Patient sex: M
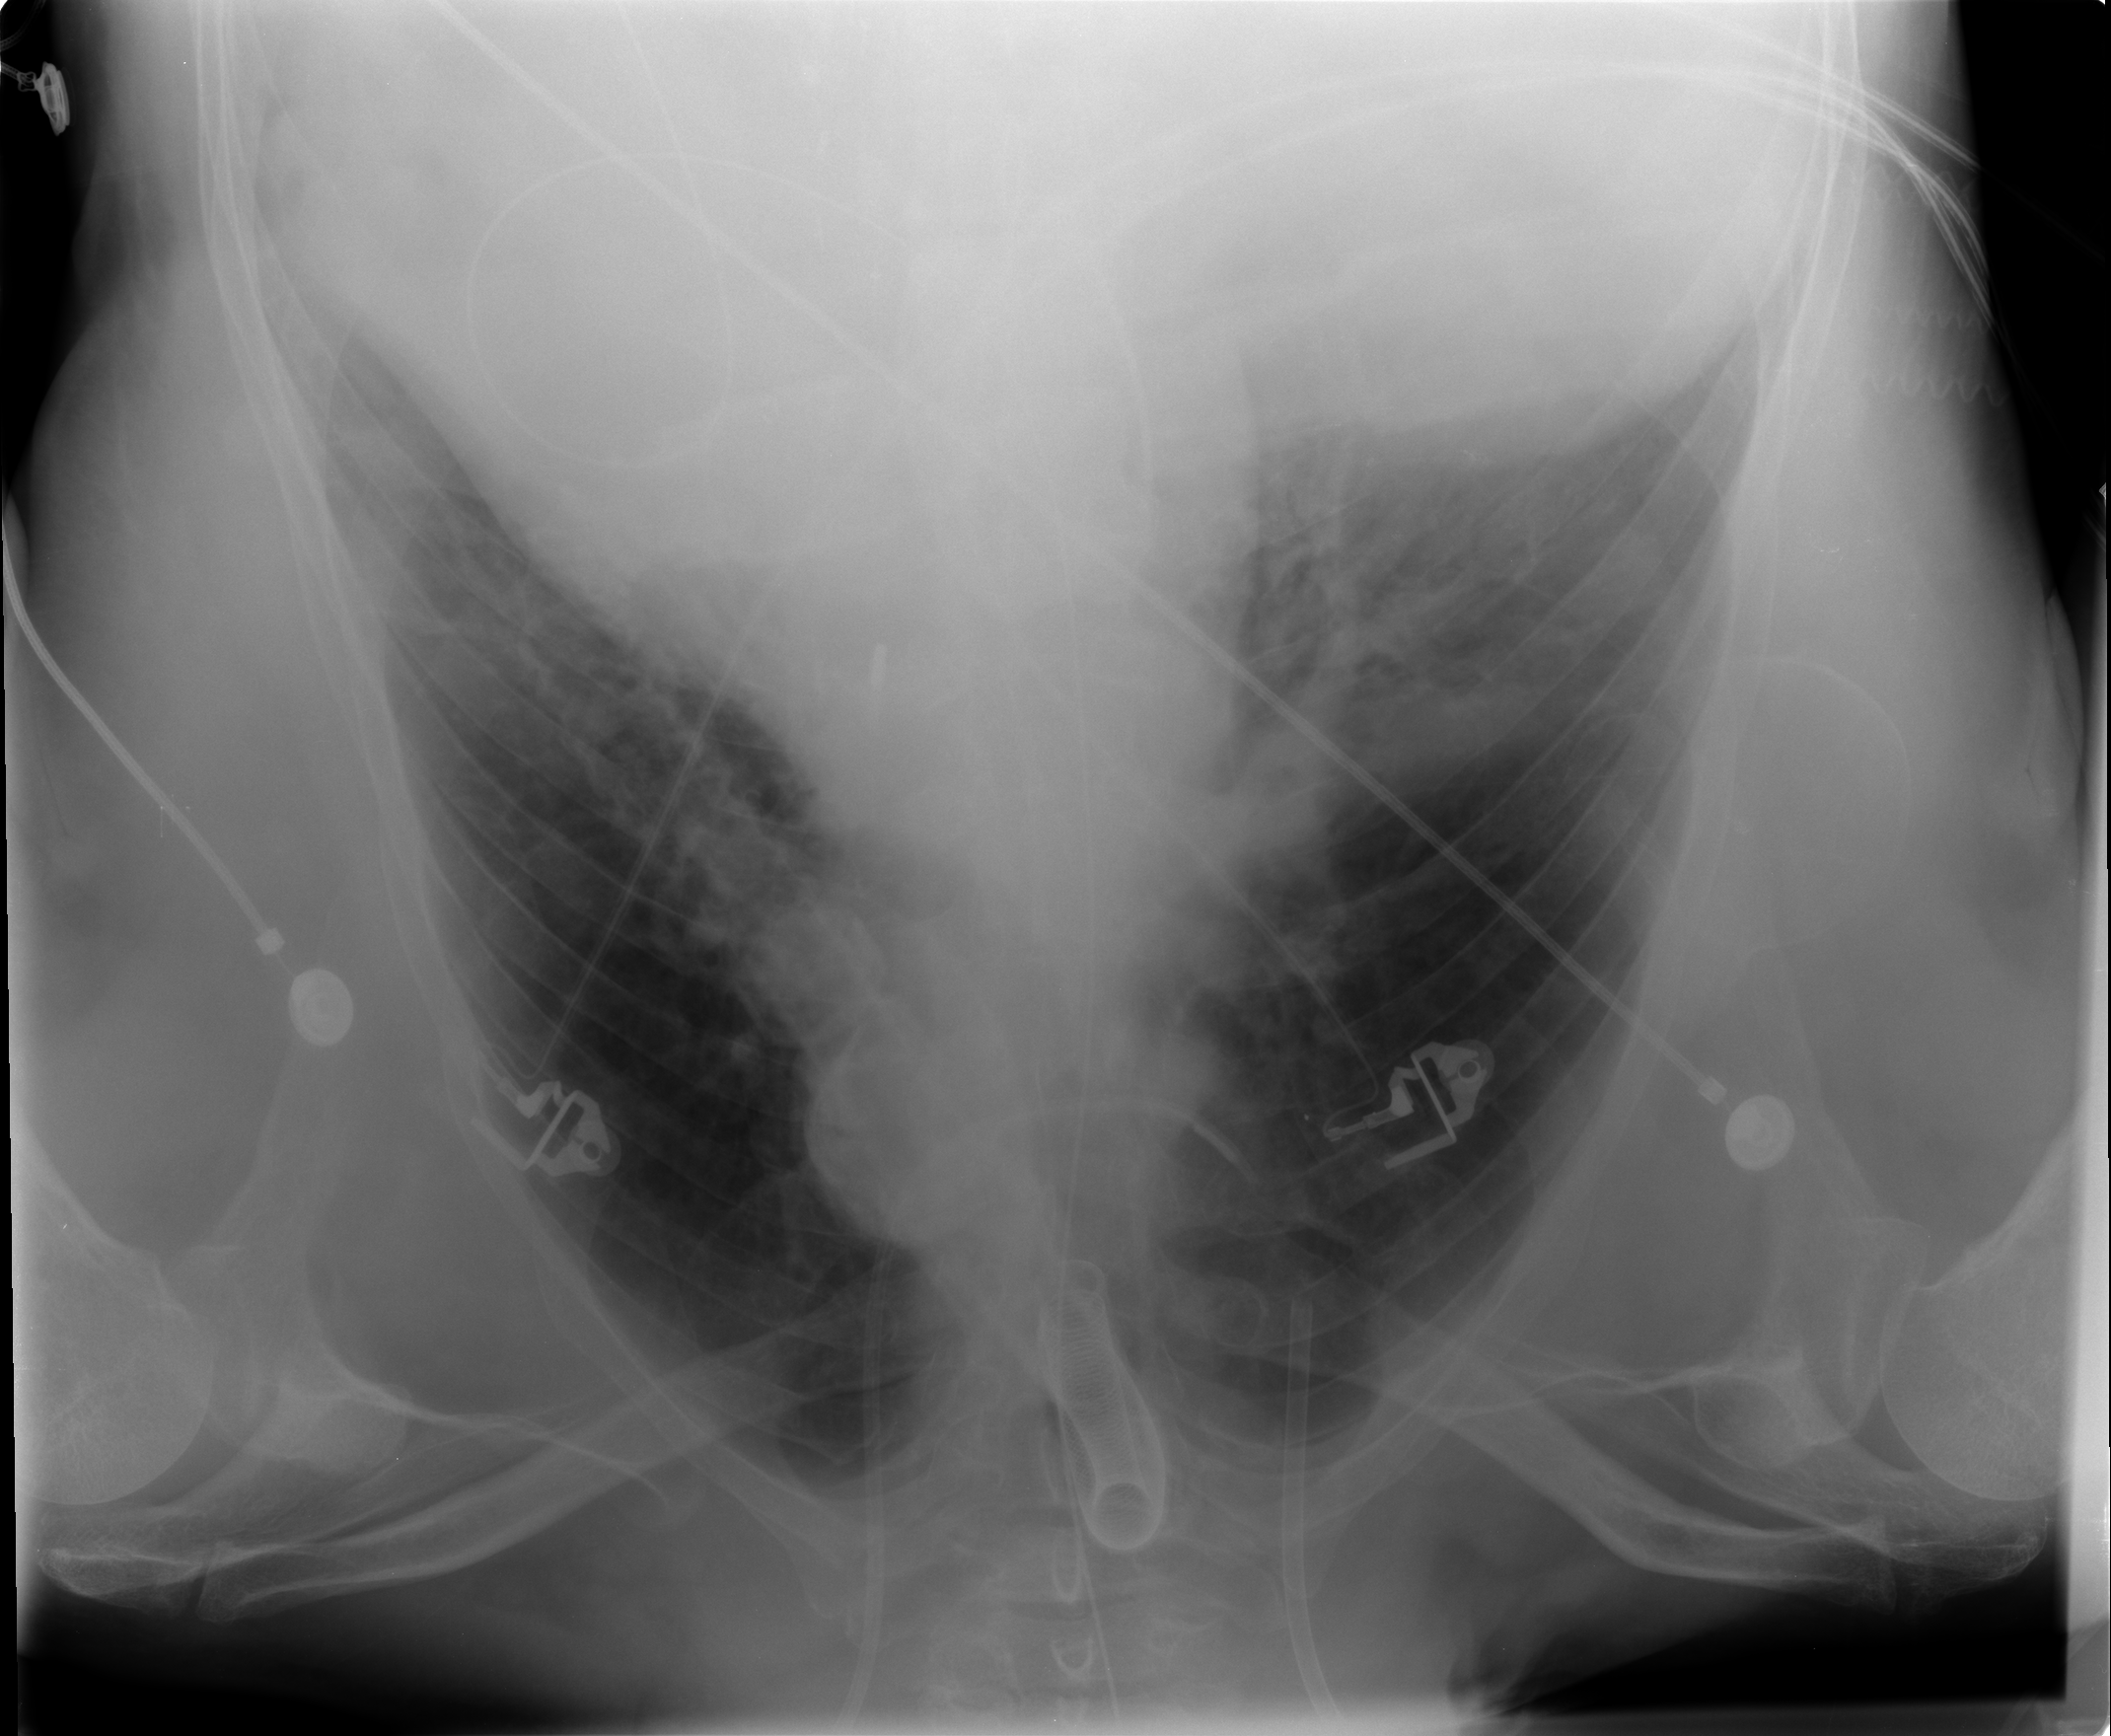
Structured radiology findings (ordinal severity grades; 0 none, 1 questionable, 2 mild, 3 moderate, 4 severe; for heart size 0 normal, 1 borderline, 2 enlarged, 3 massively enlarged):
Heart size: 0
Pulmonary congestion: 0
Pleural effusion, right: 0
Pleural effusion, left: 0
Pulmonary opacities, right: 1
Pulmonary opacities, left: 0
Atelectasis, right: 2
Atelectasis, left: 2